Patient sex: F
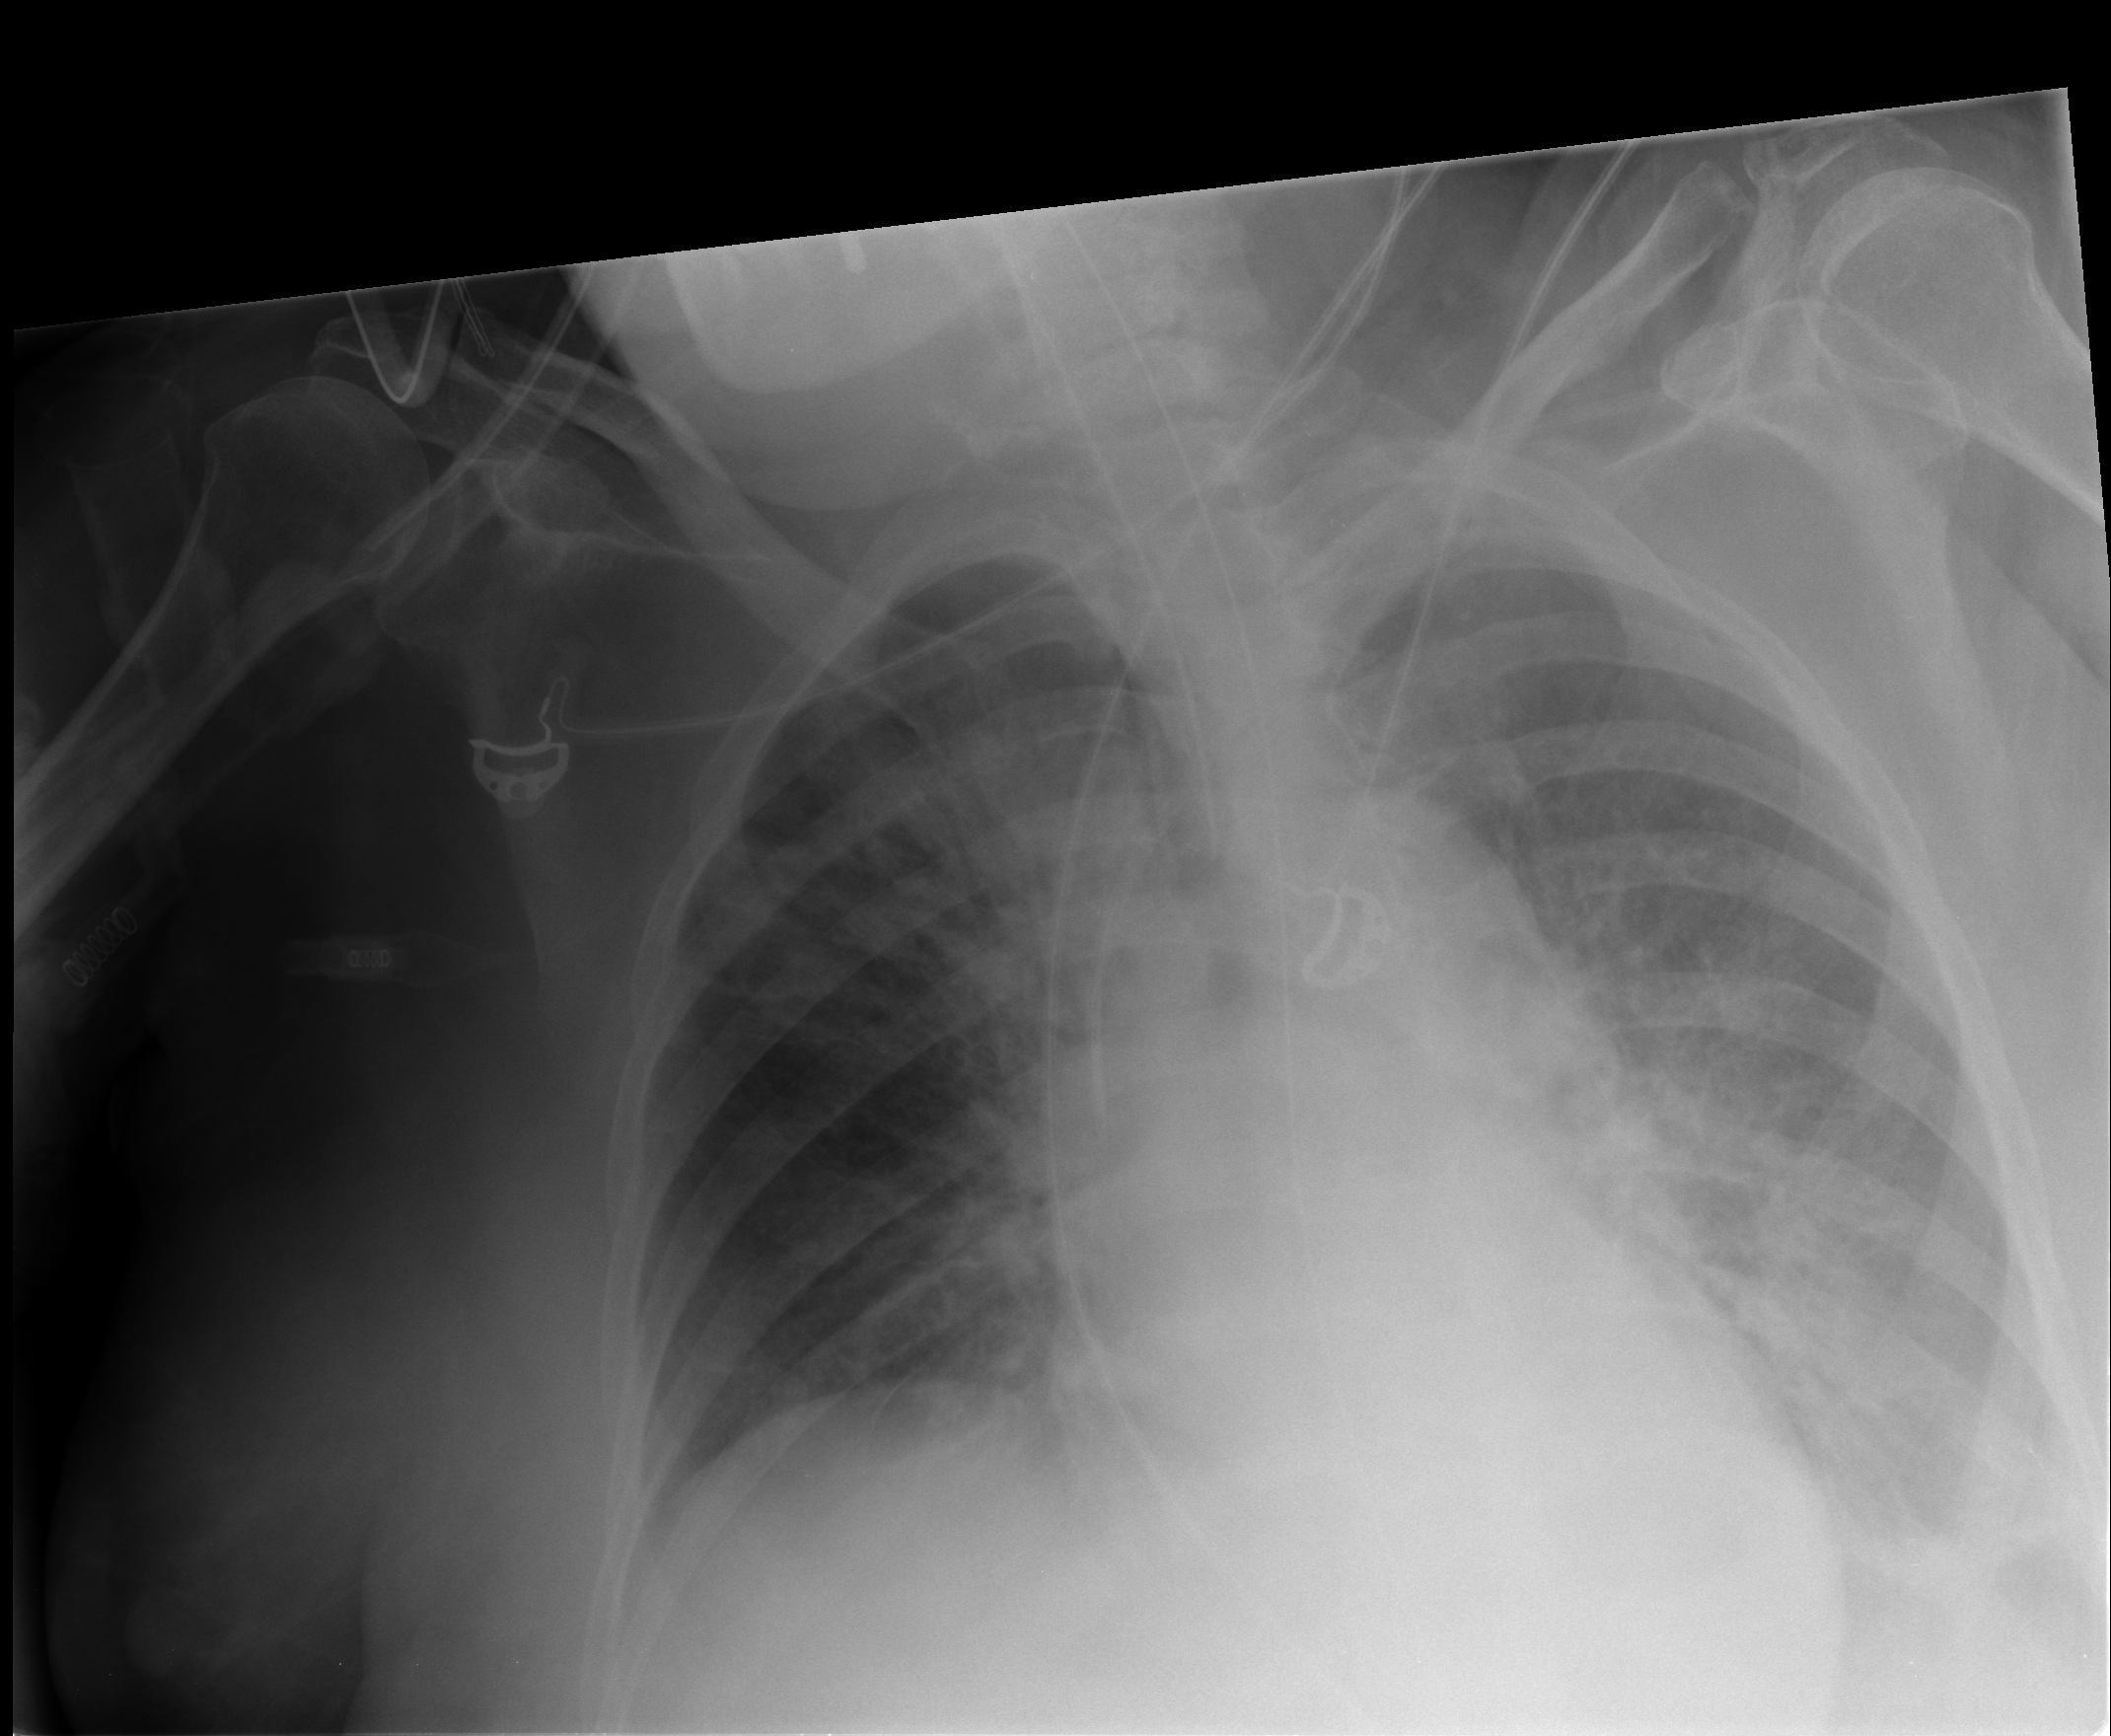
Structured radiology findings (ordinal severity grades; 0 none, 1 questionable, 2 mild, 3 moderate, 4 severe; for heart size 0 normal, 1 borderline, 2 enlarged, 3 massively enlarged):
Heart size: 0
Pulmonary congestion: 3
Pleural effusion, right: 1
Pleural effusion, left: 2
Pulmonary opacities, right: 3
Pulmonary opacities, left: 3
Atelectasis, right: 3
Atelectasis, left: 2